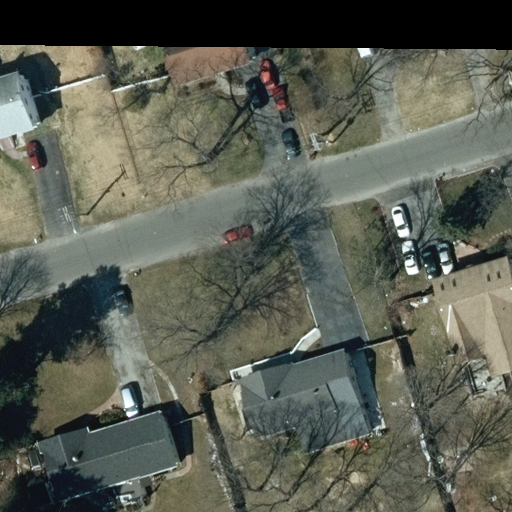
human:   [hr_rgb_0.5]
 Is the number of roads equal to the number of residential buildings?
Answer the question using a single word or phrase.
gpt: no

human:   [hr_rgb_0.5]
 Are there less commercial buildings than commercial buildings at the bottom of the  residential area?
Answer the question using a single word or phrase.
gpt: no

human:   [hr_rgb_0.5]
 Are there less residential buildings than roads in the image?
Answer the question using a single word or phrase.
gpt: no

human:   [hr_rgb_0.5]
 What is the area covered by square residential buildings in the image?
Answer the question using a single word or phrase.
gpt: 0m2

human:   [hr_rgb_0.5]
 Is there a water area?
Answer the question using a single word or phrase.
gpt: no

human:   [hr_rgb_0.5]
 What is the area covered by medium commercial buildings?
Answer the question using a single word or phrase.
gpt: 0m2

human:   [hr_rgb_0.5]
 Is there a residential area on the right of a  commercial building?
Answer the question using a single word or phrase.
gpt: no

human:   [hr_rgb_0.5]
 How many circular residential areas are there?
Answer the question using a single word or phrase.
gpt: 0

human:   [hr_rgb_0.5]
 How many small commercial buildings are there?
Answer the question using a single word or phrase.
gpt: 0

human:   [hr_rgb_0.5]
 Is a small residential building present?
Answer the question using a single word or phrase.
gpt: yes

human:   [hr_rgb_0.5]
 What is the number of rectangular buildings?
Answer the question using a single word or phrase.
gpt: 4

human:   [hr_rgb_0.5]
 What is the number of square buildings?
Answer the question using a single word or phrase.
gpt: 0

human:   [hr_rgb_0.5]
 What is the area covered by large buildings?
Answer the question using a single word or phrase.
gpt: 0m2

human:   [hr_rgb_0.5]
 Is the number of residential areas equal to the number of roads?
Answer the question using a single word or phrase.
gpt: yes

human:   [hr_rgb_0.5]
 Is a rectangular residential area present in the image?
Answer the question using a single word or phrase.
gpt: yes

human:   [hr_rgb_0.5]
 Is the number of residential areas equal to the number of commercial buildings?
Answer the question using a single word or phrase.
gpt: no

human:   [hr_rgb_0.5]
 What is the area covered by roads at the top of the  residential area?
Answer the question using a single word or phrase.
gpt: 0m2

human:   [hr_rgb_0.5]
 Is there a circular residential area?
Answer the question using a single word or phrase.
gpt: no

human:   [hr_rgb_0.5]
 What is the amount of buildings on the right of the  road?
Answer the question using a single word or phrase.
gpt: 2

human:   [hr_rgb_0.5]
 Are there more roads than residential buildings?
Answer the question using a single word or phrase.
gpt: no

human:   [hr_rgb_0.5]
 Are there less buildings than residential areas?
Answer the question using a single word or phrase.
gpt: no

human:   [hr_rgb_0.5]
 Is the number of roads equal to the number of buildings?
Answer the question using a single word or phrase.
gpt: no

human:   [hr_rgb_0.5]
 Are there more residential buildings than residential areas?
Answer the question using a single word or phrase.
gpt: yes

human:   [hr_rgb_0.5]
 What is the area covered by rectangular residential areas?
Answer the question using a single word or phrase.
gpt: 10619m2

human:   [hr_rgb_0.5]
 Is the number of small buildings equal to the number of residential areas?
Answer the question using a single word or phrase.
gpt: no

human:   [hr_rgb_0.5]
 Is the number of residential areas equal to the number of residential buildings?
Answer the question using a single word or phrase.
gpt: no

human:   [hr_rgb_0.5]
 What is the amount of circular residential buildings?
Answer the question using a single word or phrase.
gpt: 0

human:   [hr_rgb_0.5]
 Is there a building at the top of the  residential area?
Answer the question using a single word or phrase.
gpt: yes

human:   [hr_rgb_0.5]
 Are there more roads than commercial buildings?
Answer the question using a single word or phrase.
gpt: yes

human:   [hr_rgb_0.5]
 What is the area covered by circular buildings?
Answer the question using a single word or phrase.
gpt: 0m2

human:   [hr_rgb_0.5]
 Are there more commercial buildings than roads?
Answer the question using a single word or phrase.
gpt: no

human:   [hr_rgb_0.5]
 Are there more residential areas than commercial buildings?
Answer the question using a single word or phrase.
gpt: yes

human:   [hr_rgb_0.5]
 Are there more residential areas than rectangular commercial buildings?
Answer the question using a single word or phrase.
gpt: yes

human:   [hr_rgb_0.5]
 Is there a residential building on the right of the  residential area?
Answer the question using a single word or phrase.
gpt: yes

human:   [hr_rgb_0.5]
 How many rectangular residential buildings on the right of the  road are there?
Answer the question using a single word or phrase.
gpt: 2

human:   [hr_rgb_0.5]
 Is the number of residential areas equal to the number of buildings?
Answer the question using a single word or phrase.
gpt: no

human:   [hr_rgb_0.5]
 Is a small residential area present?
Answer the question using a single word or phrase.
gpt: no